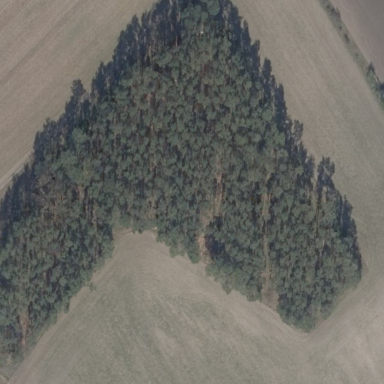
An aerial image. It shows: Forest area.